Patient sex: F
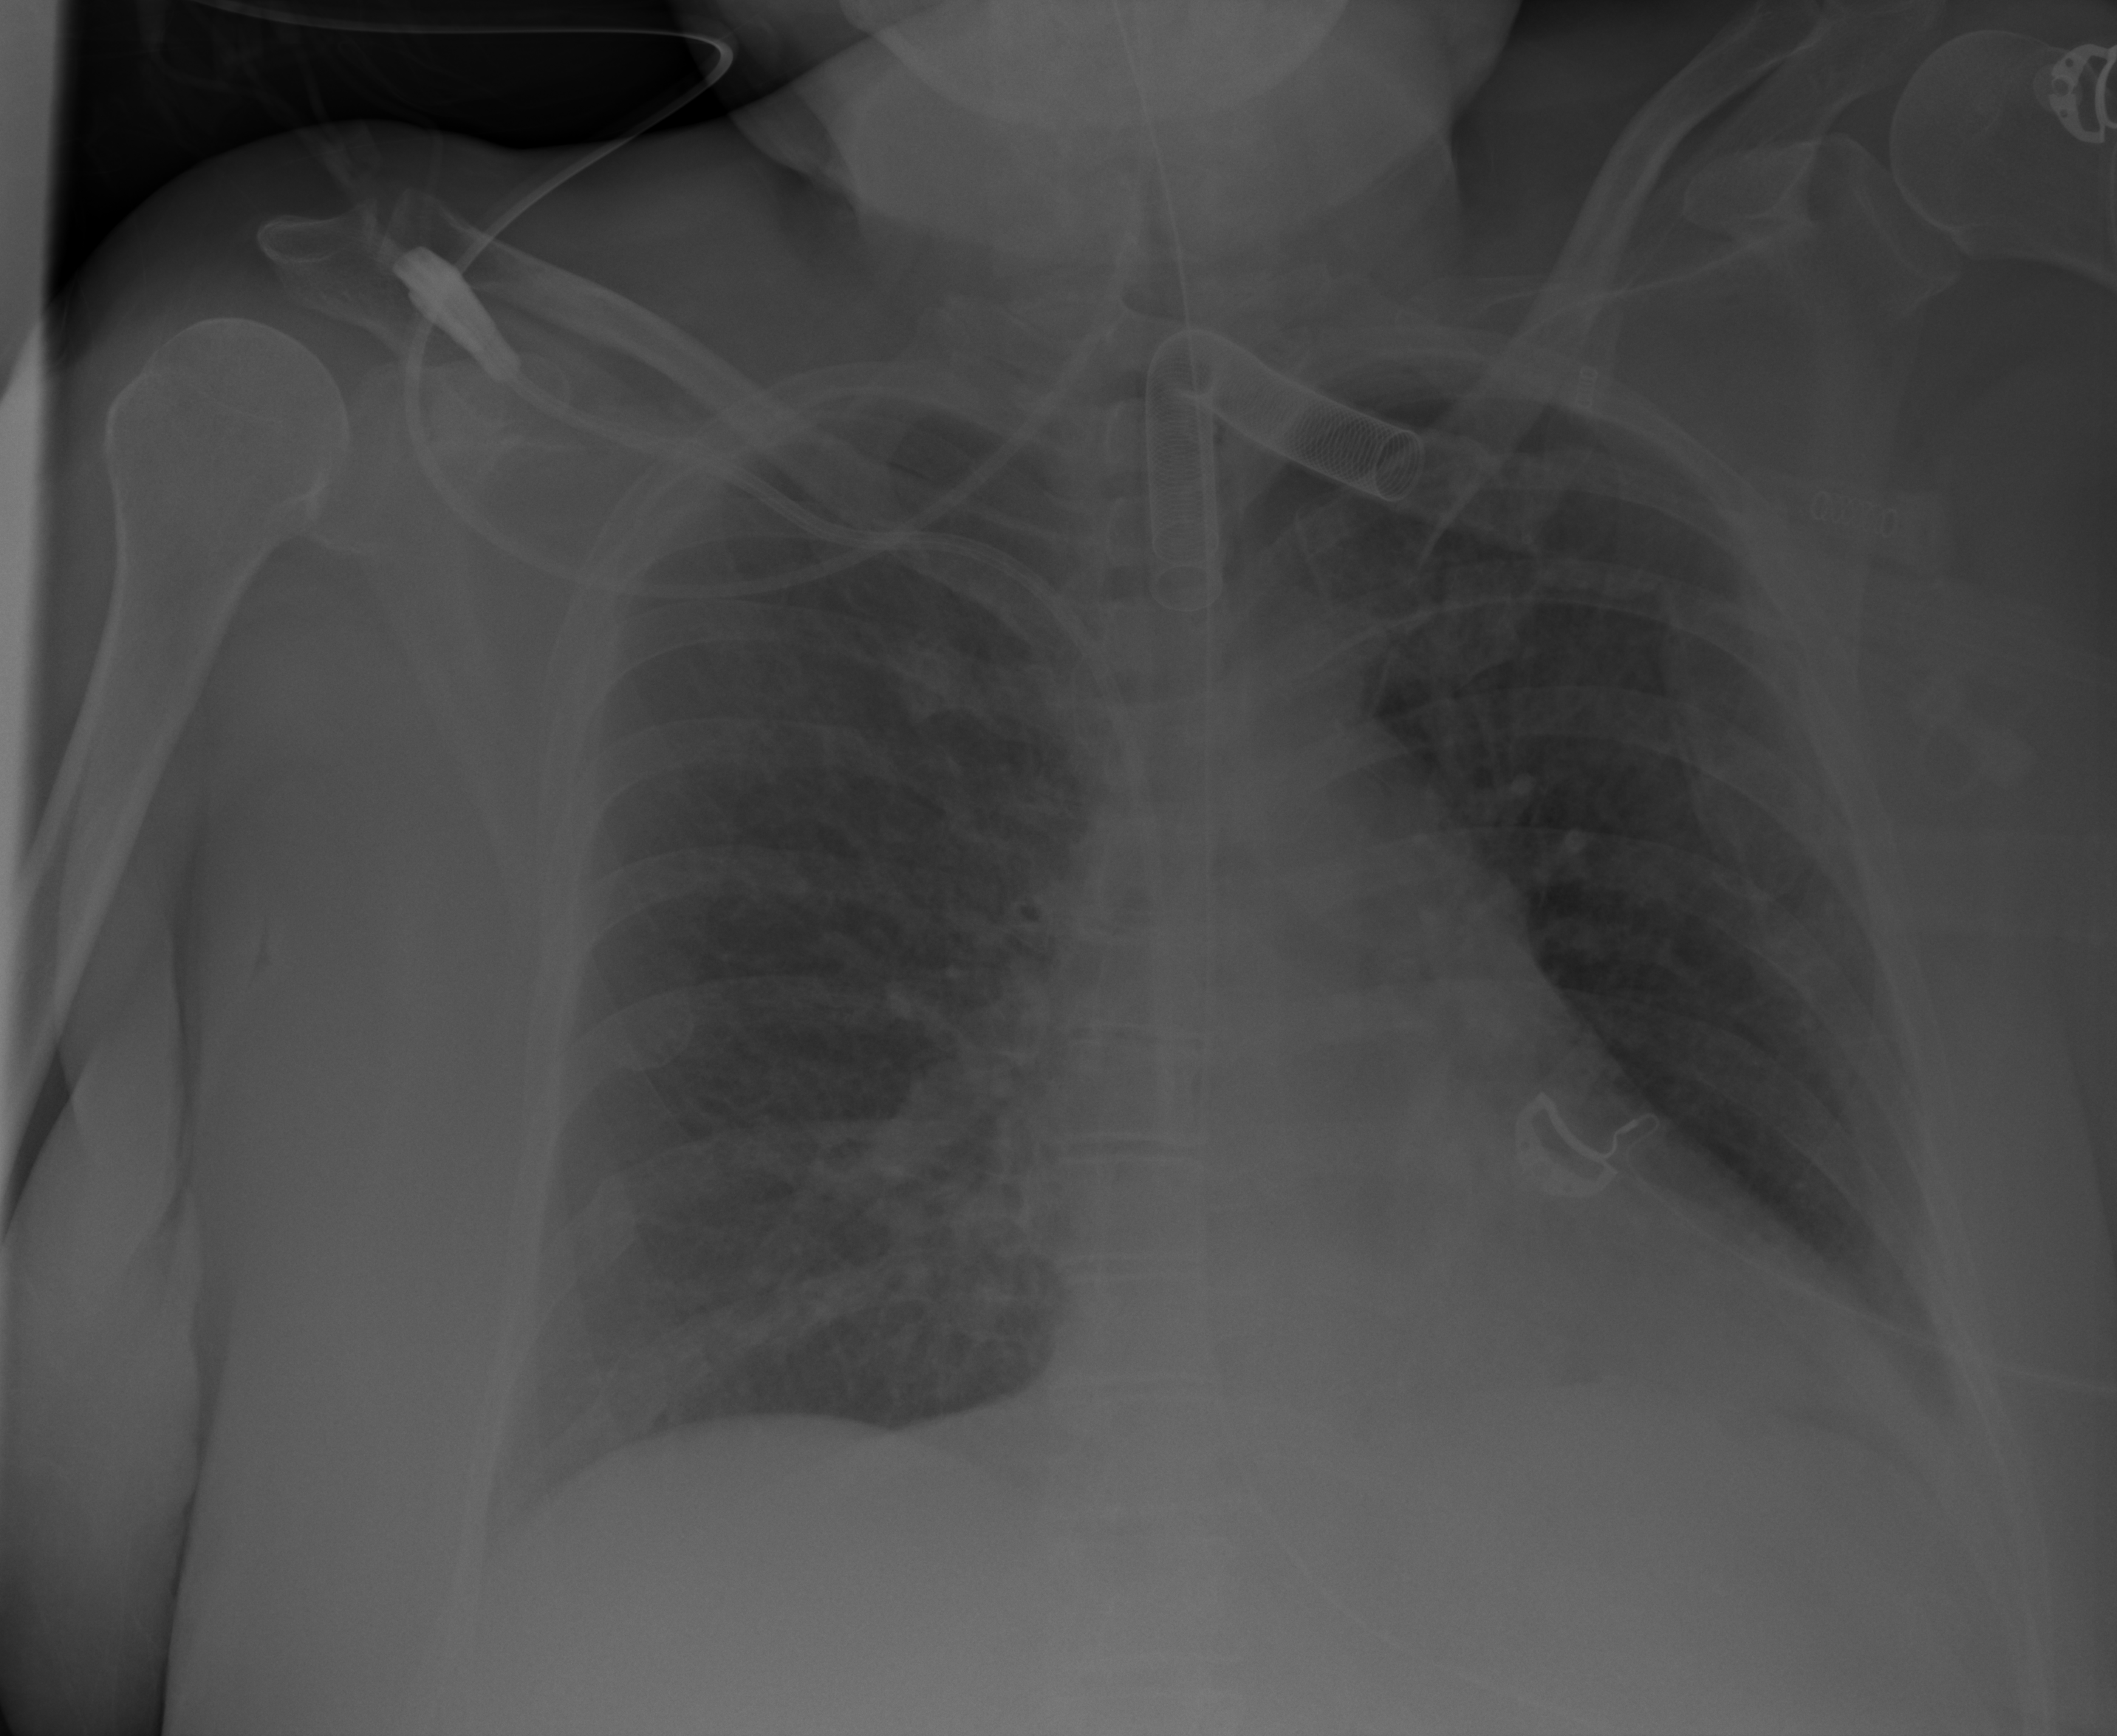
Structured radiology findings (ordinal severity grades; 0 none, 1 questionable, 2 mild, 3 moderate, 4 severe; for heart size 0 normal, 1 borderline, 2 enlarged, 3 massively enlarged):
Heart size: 0
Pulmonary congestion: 0
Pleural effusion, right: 0
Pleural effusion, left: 2
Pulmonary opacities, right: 2
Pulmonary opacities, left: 0
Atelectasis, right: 0
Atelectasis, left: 2